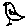
Label: bird